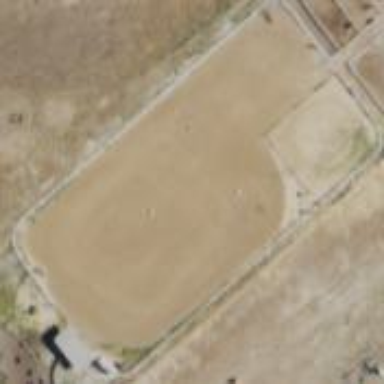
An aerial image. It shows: Equestrian pitch for leisure land sports.